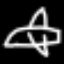
Label: airplane